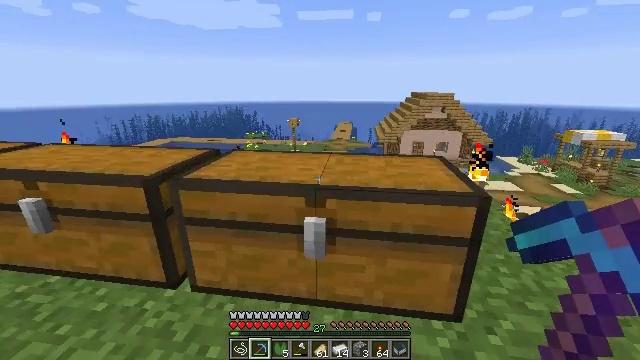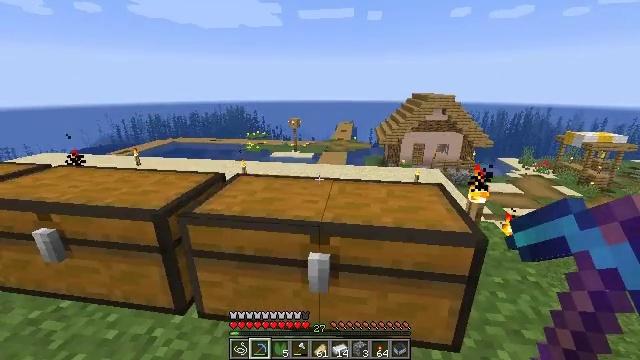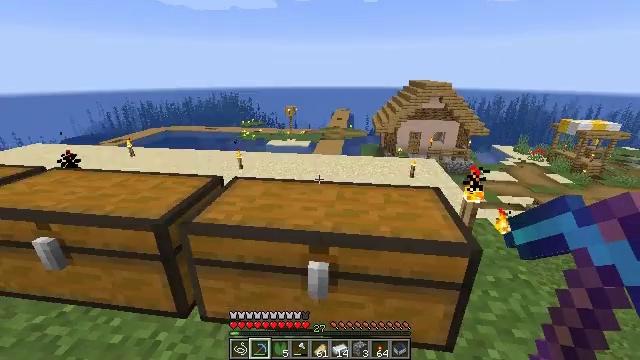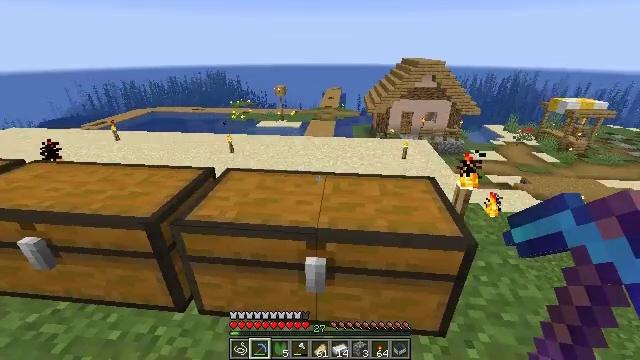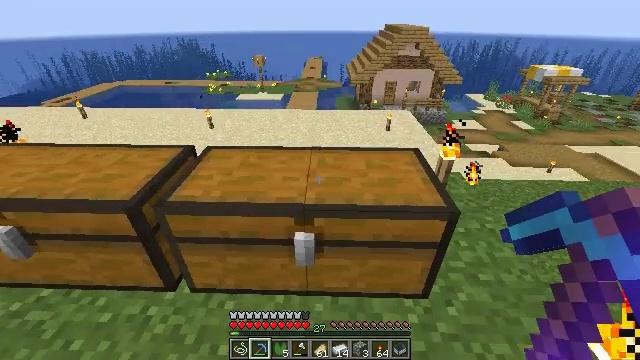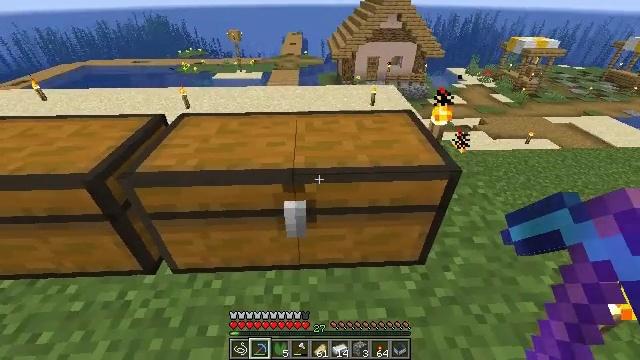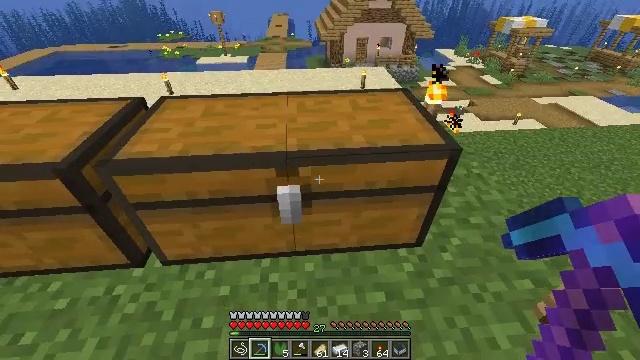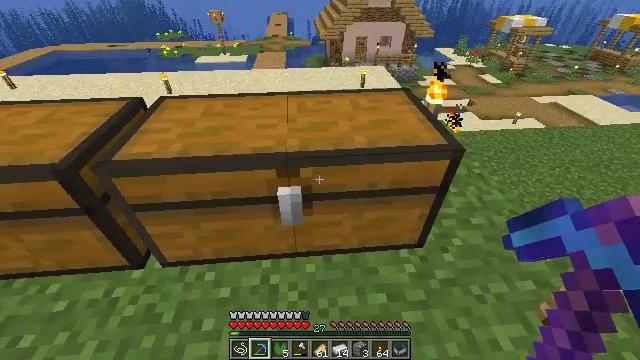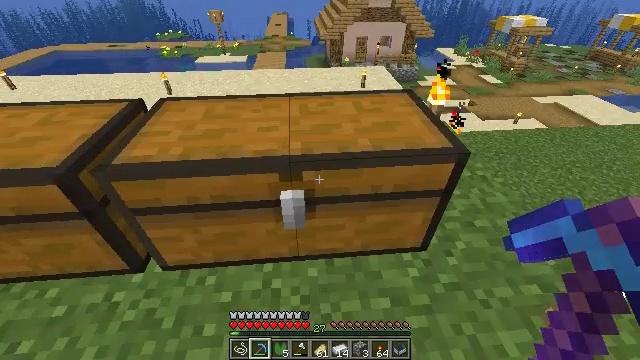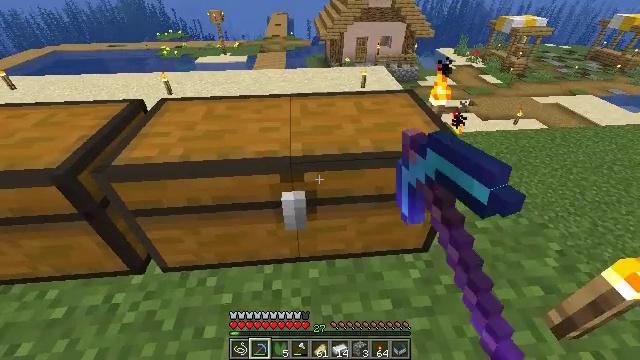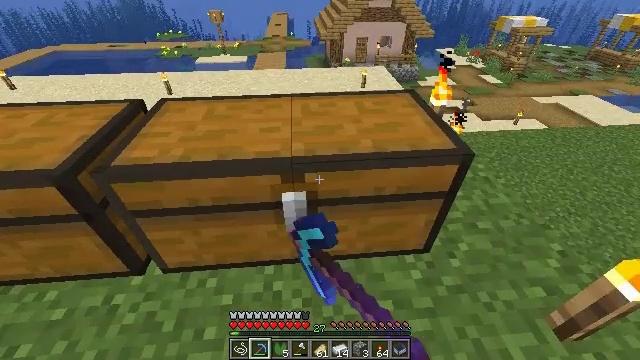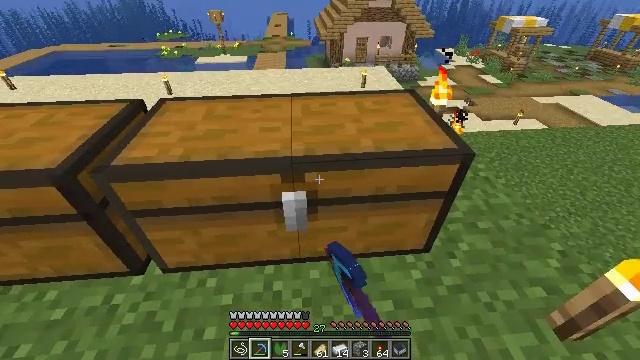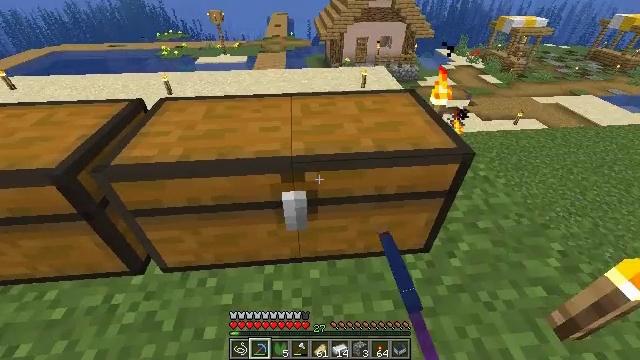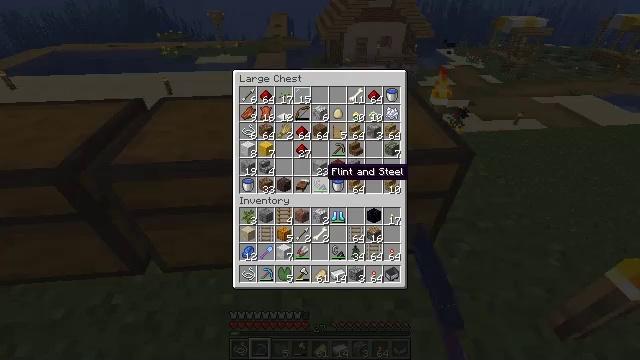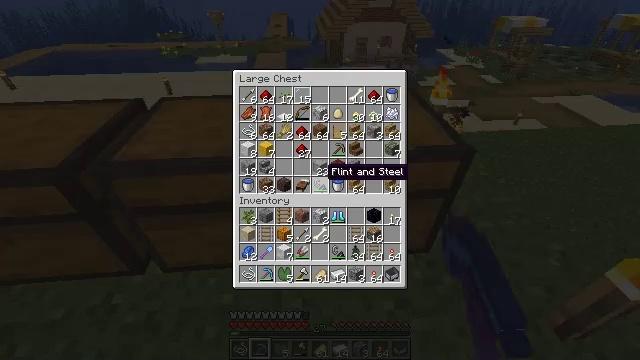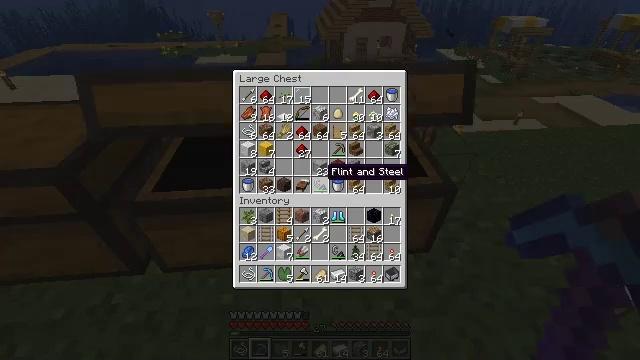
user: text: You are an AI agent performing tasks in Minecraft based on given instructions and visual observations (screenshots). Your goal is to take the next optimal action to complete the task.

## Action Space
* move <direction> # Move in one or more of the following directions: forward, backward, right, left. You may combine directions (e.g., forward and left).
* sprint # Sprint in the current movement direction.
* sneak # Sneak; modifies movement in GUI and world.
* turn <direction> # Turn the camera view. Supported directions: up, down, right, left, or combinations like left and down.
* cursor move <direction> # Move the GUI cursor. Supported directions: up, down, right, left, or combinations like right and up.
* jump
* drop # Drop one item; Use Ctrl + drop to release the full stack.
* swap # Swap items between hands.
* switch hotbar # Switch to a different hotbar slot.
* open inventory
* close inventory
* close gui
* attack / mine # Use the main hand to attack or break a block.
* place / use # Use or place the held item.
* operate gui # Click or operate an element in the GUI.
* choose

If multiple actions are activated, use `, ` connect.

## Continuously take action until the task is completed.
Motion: motion action
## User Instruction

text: Use the crafting table to craft a repeater.
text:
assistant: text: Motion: move forward, jump
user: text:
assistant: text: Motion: move forward, turn down, jump
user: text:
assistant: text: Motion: turn right and down
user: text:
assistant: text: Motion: turn right and down
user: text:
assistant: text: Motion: turn right and down
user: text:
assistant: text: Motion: turn right and down
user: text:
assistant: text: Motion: no_op
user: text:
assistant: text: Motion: use / place
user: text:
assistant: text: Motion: use / place
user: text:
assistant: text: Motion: use / place
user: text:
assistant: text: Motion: use / place
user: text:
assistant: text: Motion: no_op
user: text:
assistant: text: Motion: open gui
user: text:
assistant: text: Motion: no_op
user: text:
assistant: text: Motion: no_op
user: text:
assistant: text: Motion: no_op
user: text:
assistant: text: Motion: no_op
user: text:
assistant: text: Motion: no_op
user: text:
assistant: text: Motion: no_op
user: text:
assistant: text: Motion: no_op
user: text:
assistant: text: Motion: no_op
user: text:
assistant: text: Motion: no_op
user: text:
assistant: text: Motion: no_op
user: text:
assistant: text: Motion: no_op
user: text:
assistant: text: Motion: no_op
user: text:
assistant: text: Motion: no_op
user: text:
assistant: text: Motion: no_op
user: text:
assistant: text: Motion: no_op
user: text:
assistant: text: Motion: no_op
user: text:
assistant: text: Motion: no_op